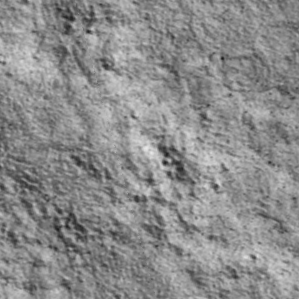
Label: non_frost